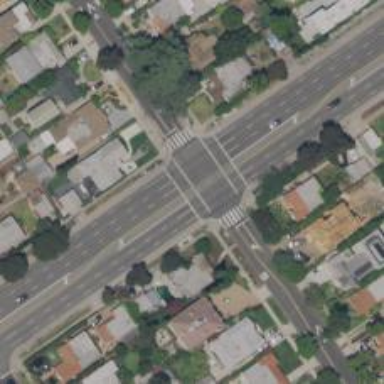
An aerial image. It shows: Crossing with marked lines on the road.